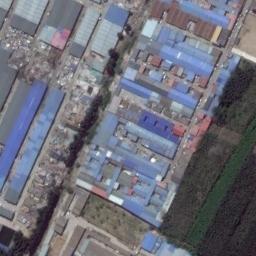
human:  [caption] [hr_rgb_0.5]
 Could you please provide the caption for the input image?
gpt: The industrial area has lots of industrial equipment and workshops of different sizes and a green area is next to the industrial area .

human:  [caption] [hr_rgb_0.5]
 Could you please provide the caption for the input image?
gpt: Neatly planned factories and roads in an industrial area with large green areas .

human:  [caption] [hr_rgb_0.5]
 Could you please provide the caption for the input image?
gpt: Many houses of different shapes and sizes are in the industrial area .

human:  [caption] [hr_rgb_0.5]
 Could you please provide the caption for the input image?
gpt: Houses in the industrial area have blue roofs .

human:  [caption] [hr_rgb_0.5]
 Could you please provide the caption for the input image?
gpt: There are many blue buildings on the industrial area beside a farmland .